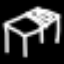
Label: bed